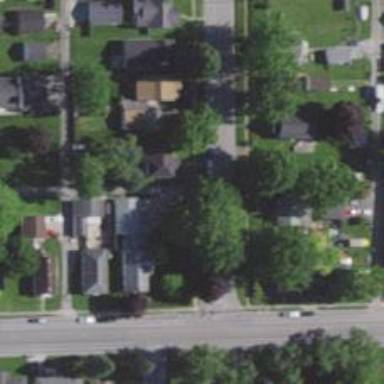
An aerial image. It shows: Alley classified as service road.